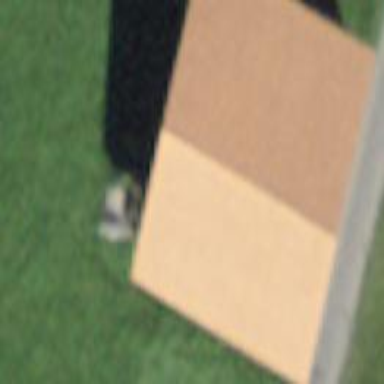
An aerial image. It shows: Barn.